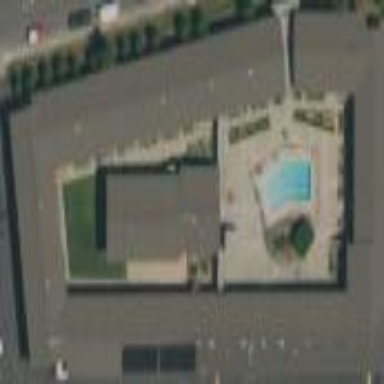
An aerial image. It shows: Residential building.